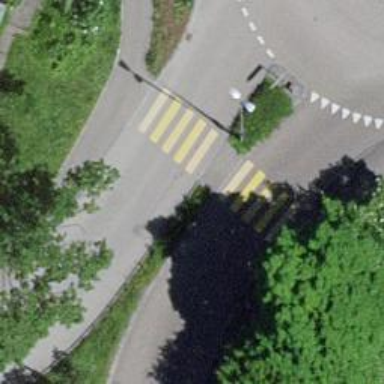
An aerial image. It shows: Traffic island located on footway.